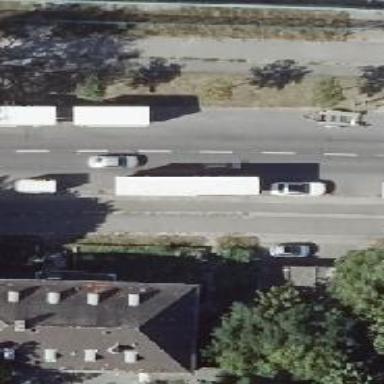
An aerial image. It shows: Residential road with asphalt surface. There is cycle track on the right side.